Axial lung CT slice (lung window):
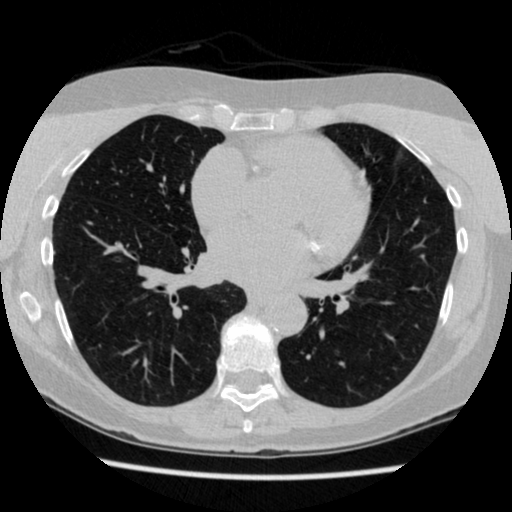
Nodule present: no